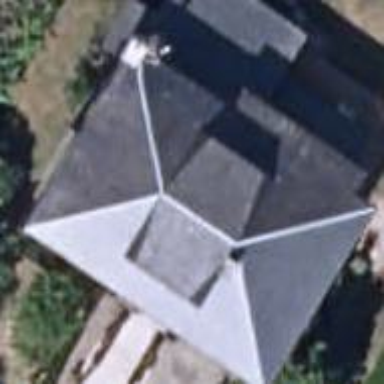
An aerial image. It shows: Simple house.